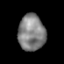
Tissue: prostate
Cell type: Fibroblasts
Senescence score: 0.7265
Nuclear area (px): 951
Mean DAPI intensity: 130.33